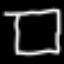
Label: square